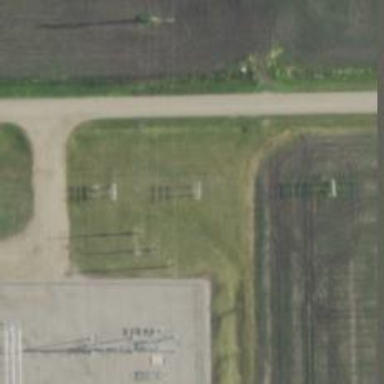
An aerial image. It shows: H-frame power tower designed as crossing.